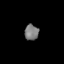
Tissue: lung
Cell type: T cells
Senescence score: 0.189
Nuclear area (px): 216
Mean DAPI intensity: 121.921